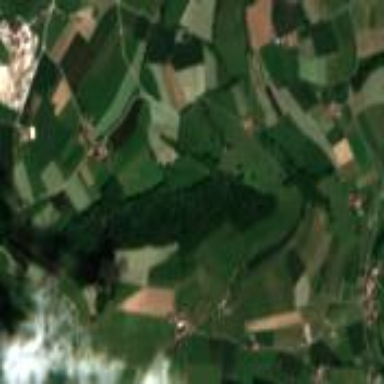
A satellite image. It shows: Picturesque farmland scene.